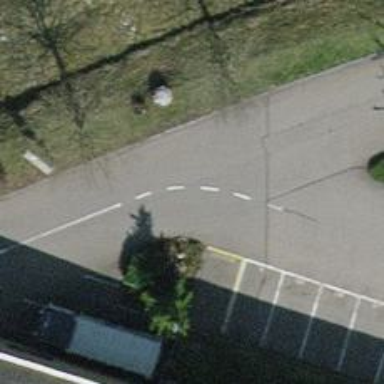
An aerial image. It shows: Asphalt parking aisle road.